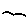
Label: bird